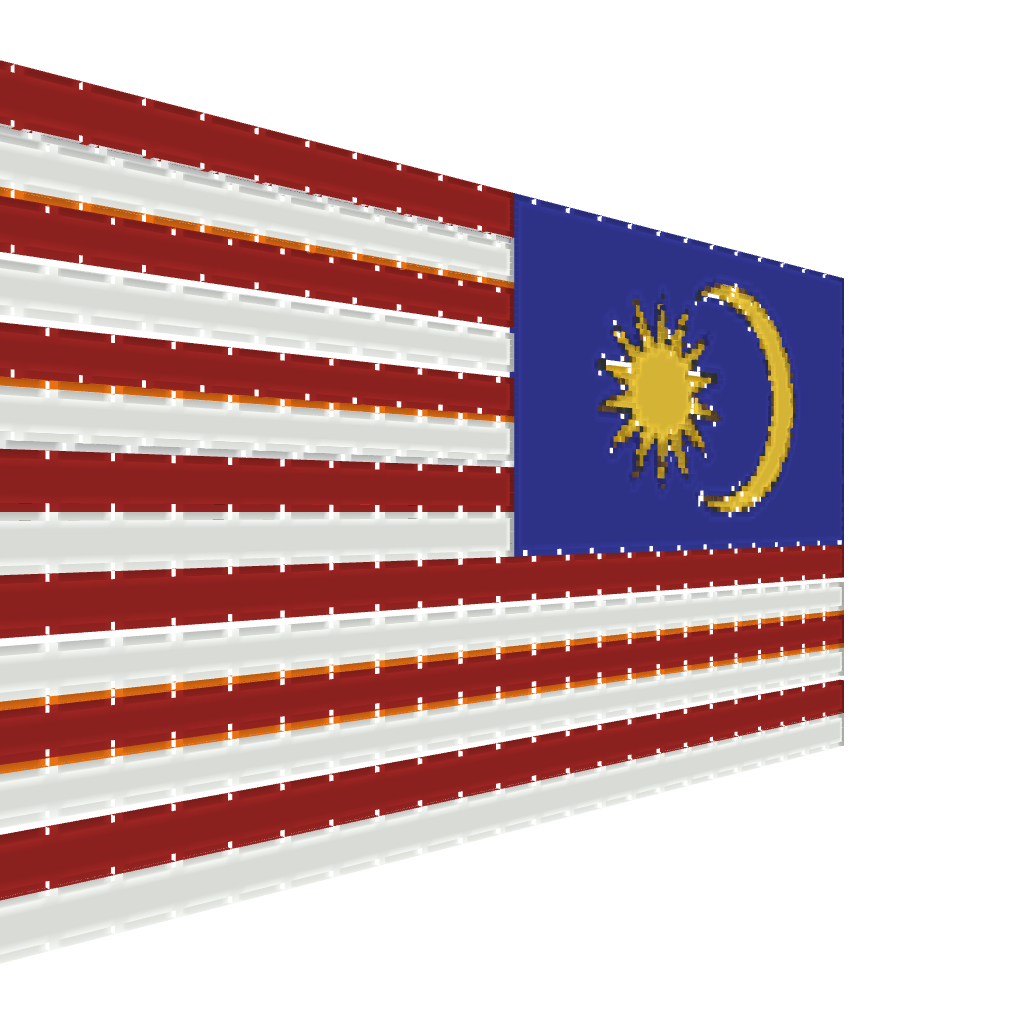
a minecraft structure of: Malaysia Flag